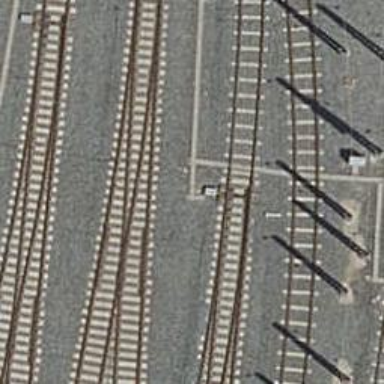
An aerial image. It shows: Railway switch.